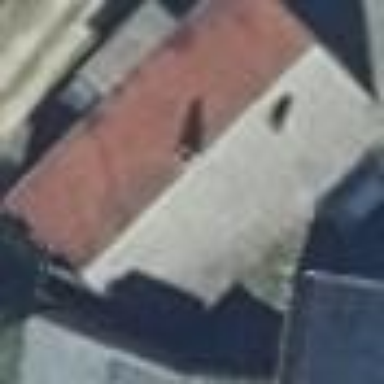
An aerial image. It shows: House with flat grey roof.